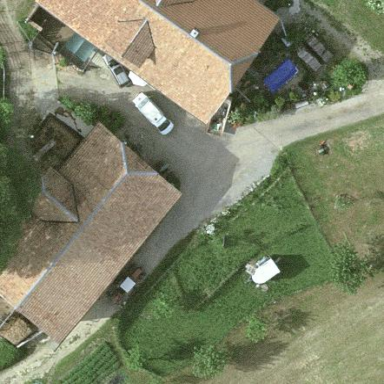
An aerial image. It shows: Farmyard area.